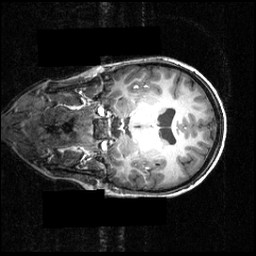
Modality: T1w
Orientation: coronal
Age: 12
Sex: female
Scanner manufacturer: siemens
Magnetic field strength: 3.951 T
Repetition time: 1.5 s
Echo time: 0.00335 s